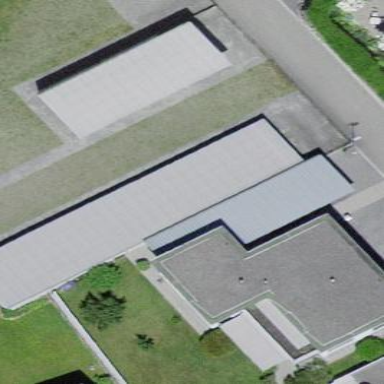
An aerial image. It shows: Garage with flat roof.